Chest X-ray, AP view. Patient: 46 years old, sex M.
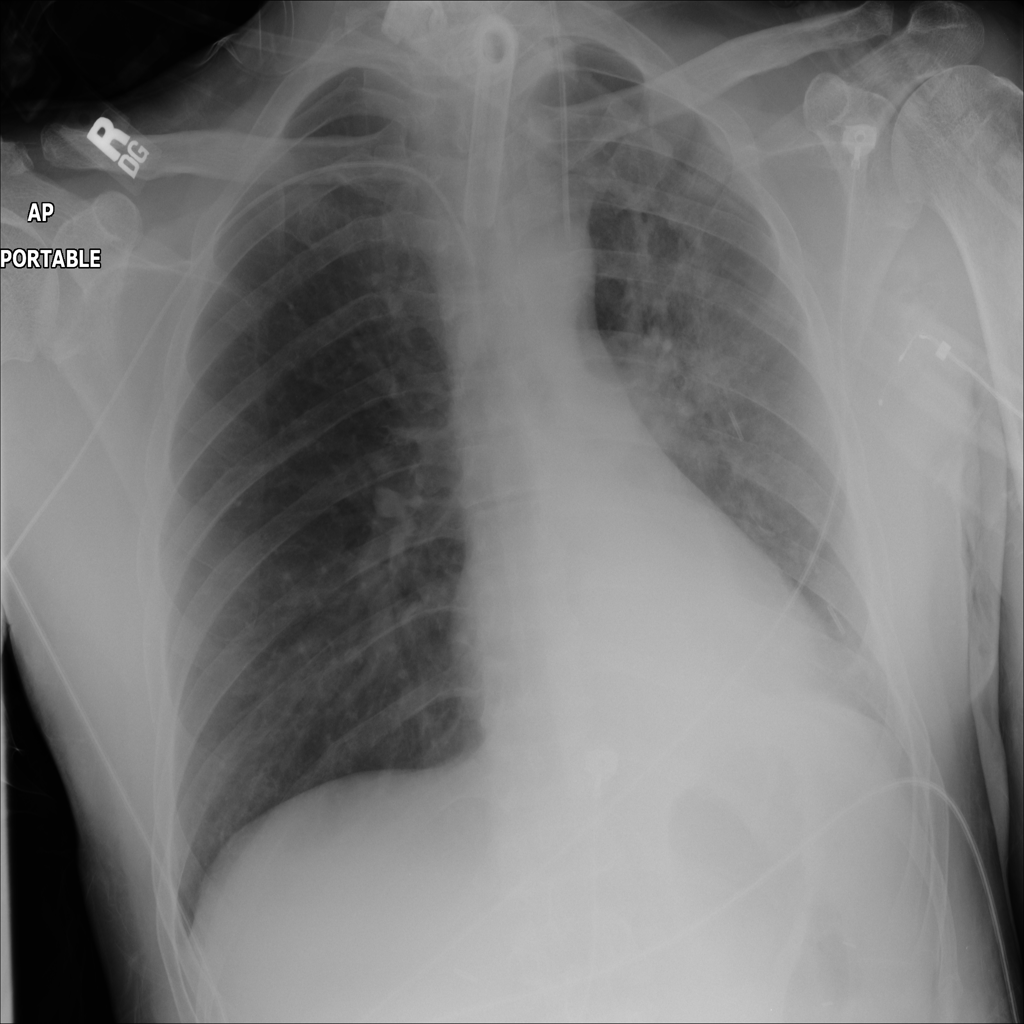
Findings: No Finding